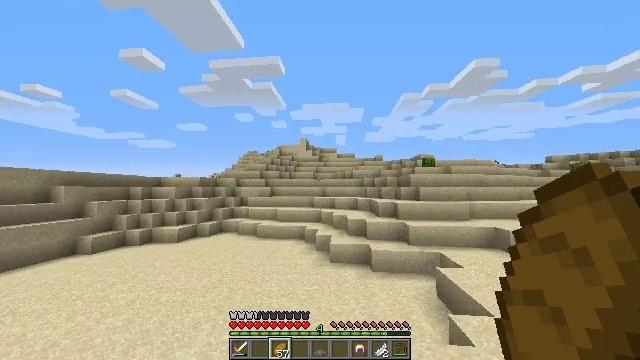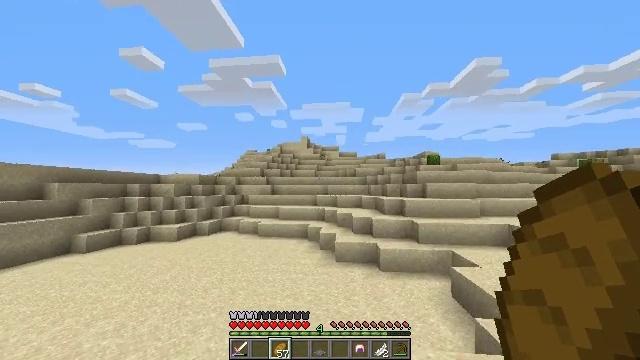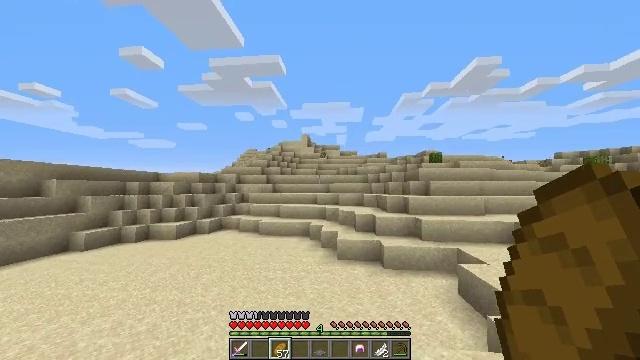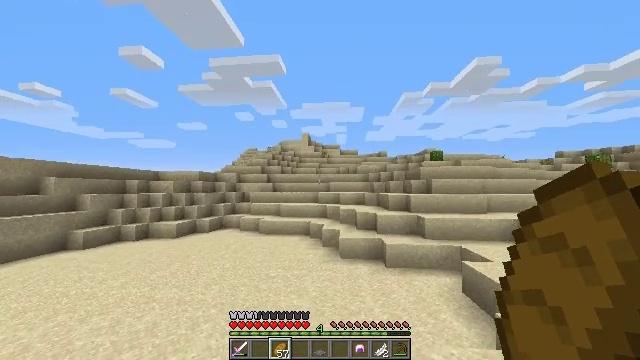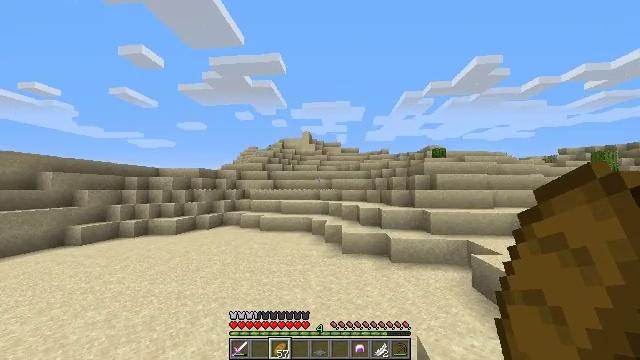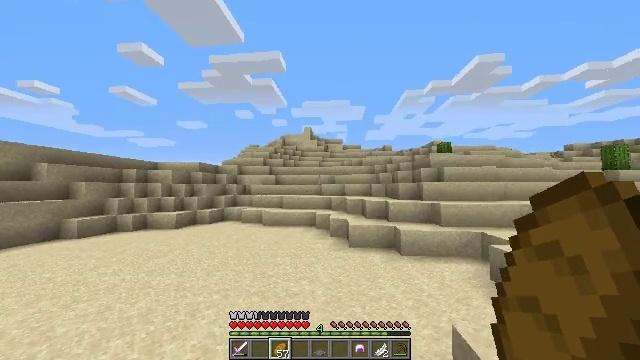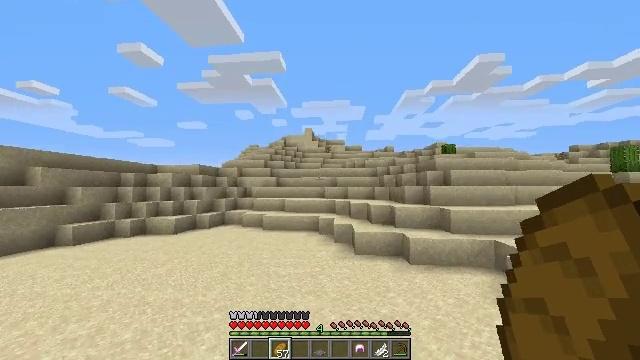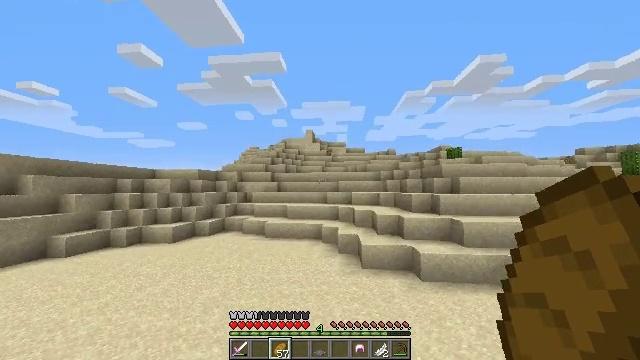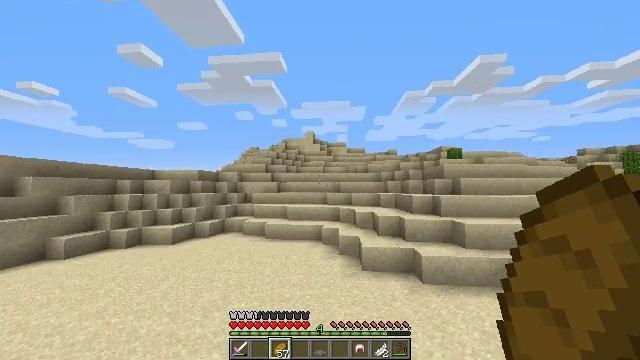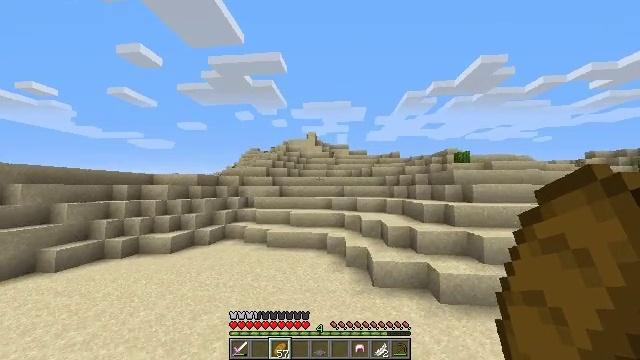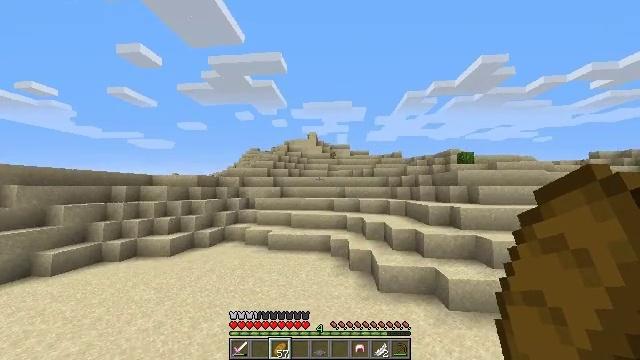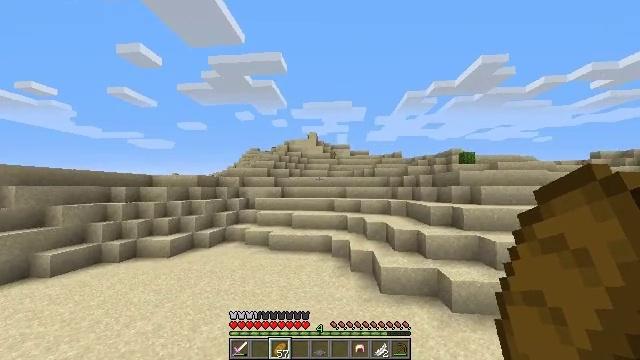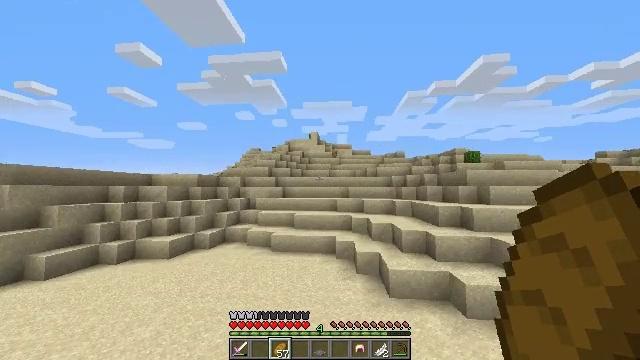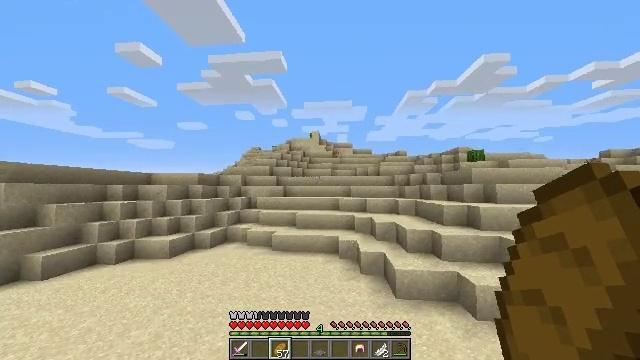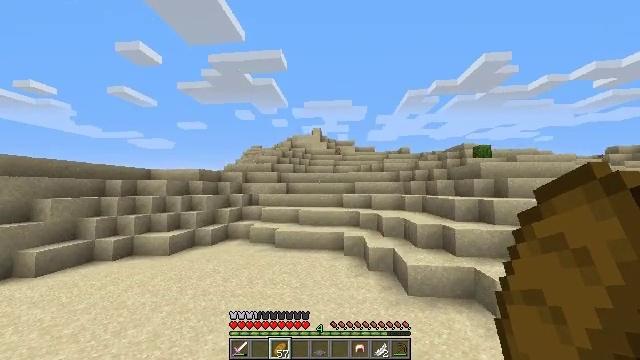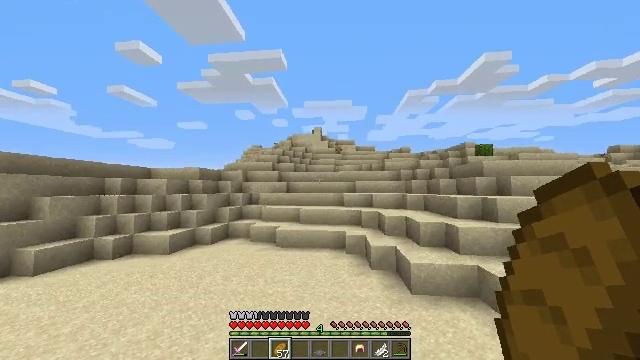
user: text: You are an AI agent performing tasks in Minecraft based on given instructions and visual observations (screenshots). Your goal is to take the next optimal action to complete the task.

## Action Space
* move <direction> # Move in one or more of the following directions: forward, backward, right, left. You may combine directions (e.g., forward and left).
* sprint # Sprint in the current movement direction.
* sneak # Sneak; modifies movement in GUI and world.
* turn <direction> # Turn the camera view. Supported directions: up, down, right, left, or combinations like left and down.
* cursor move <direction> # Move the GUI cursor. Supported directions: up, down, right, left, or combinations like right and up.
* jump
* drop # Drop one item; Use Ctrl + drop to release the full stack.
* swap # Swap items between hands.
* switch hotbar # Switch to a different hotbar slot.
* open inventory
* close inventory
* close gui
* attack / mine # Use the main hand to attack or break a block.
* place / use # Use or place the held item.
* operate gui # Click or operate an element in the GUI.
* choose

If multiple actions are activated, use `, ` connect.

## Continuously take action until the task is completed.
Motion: motion action
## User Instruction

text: Mine cactus from the desert.
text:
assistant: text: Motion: move forward and move left, jump
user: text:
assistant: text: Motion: move forward and move left, jump
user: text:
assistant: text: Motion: move forward and move left, jump
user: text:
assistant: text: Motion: move forward and move left, jump
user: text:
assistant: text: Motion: move forward and move left, jump
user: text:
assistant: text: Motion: move forward and move left, jump
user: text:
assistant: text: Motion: move forward and move left, jump
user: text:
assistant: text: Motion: move forward and move left, jump
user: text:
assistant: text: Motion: move forward and move left, jump
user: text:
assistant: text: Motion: move forward and move left, jump
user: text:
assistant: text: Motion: move forward and move left, jump
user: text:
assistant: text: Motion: move forward and move left, jump
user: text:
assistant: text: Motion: move forward and move left, jump
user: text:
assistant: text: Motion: move forward and move left, jump
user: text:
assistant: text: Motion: move forward and move left, jump
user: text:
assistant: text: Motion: move forward and move left, jump
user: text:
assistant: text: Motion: move forward and move left, jump
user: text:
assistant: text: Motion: move forward and move left, jump
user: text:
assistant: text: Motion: move forward and move left, jump
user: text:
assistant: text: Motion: move forward and move left, jump
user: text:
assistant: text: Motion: move forward and move left, jump
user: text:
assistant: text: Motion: move forward and move left, jump
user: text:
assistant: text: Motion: move forward and move left, jump
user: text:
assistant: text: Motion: move forward and move left, jump
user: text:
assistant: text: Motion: move forward and move left, jump
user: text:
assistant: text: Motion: move forward and move left, jump
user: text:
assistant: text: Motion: move forward and move left, jump
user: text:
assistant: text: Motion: move forward and move left, jump
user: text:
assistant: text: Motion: move forward and move left, jump
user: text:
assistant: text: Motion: move forward and move left, jump